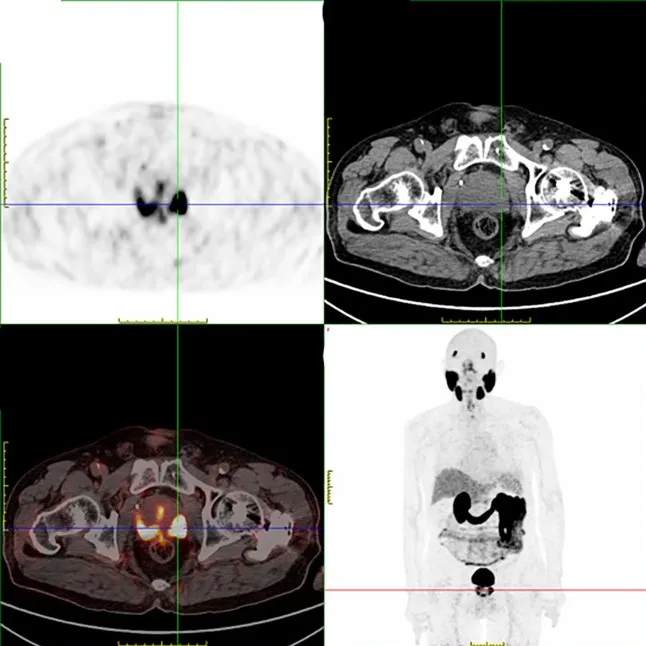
Enlarged prostate with multiple foci of high PSMA expression in the prostate, considering malignant lesions.
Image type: radiology (pet)